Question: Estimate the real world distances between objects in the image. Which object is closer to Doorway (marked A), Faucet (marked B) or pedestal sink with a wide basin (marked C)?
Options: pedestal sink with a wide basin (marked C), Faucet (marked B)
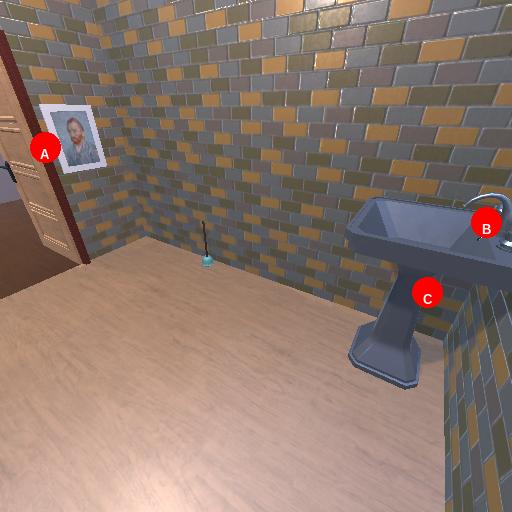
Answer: pedestal sink with a wide basin (marked C)